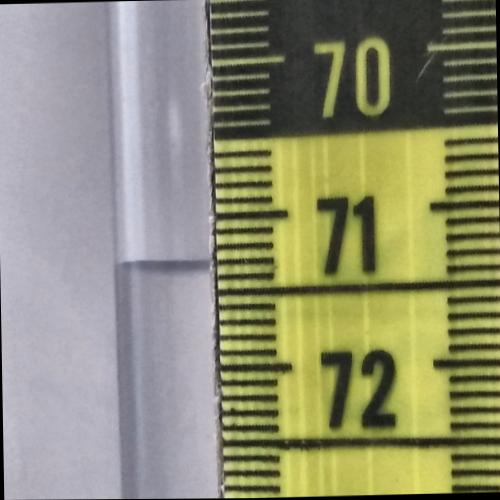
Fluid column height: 71.3 cm